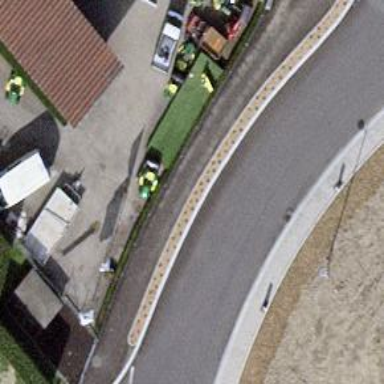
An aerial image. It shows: Asphalt sidewalk.